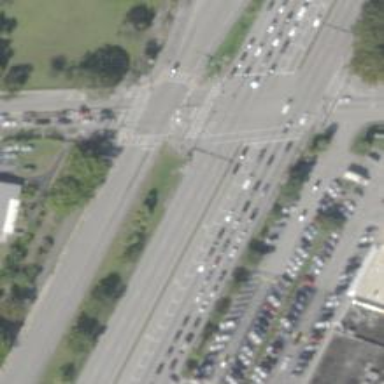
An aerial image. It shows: Crossing with marked lines on the road.